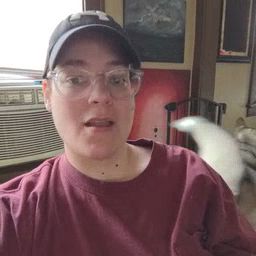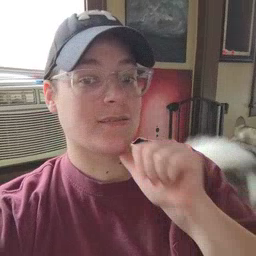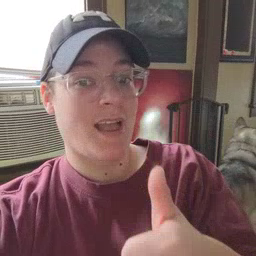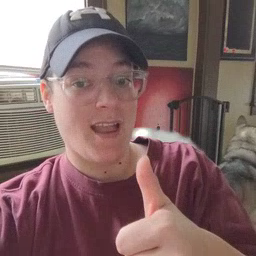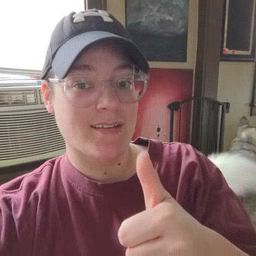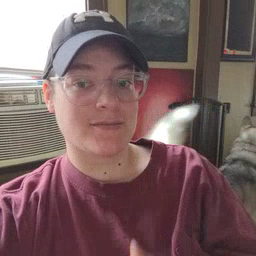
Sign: not